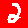
Digit: 2